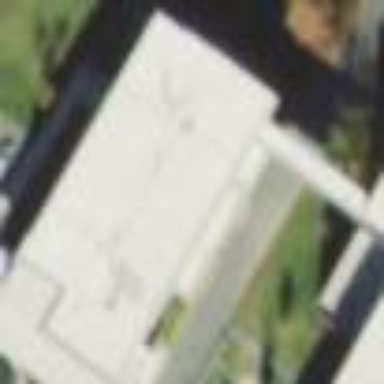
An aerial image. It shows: College building.